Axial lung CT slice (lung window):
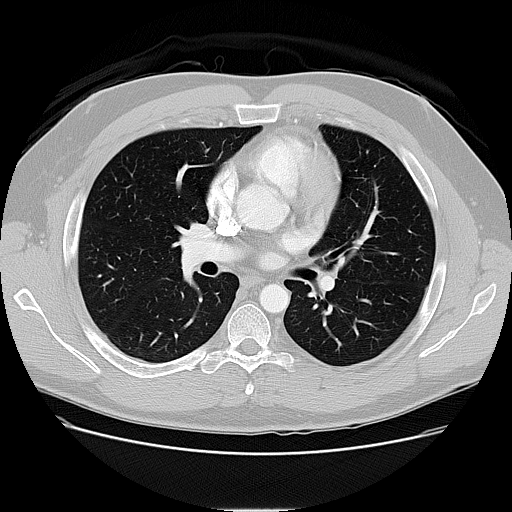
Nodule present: no